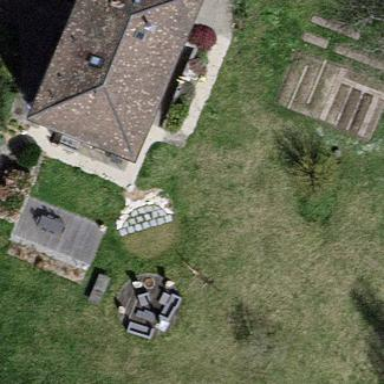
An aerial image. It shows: Semi-detached house.